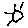
Label: sun